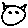
Label: cat